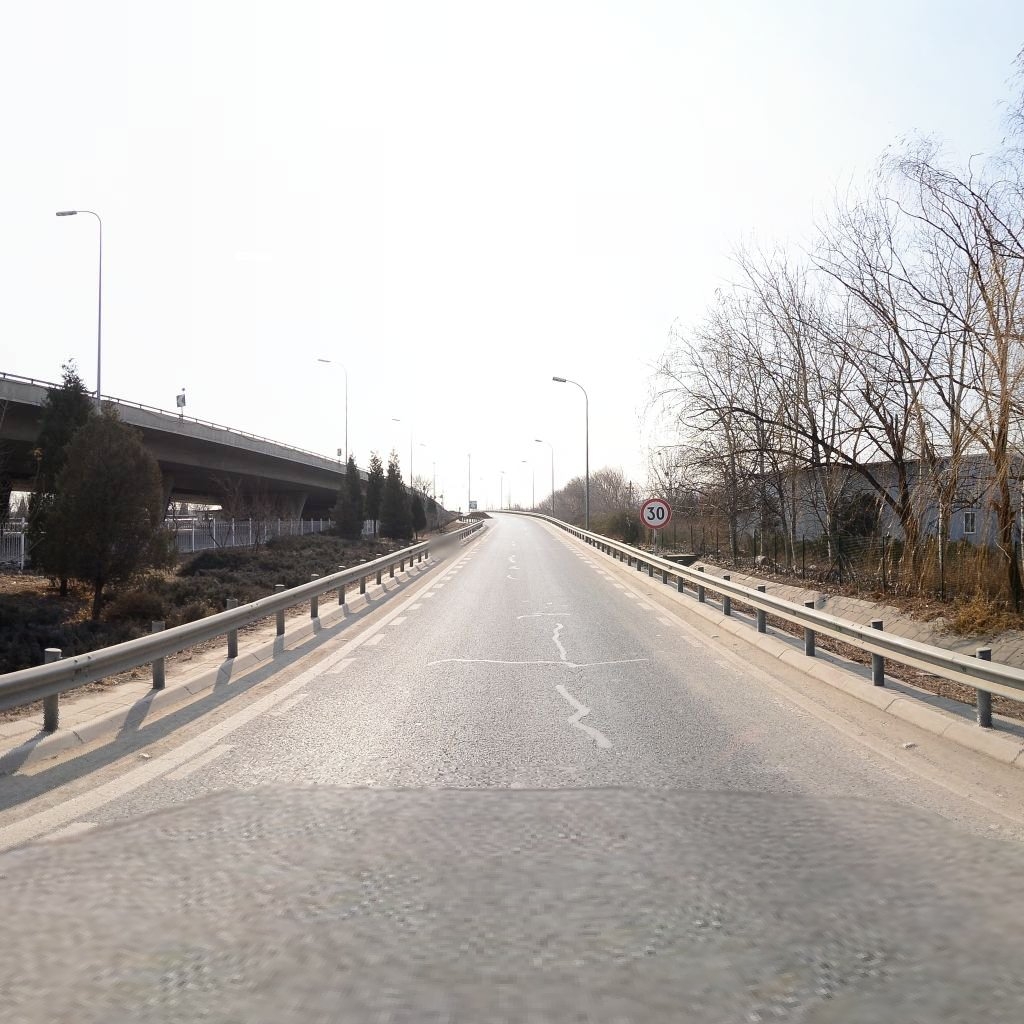
Region: Haidian
Road damage annotations: transverse patch, transverse patch, longitudinal patch, longitudinal patch